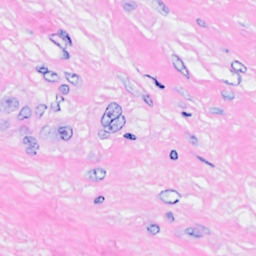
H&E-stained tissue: Breast